Aerial crown-view tile of a tropical tree (Barro Colorado Island, Panama), acquired 20250616:
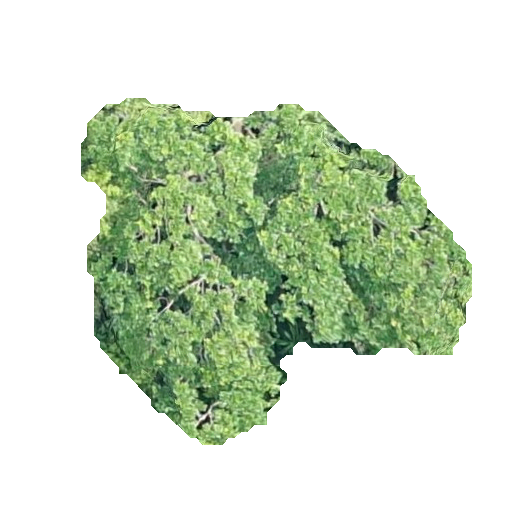
Species: Simarouba amara
GBIF accepted scientific name: Simarouba amara
Crown area: 132.539 m²